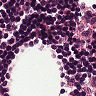
Metastatic tissue present: no